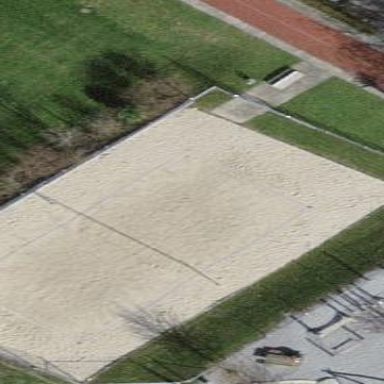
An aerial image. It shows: Sandy pitch for beach volleyball.